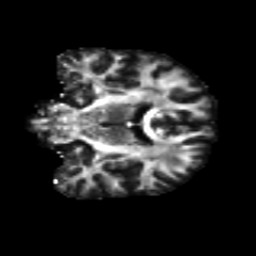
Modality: FA
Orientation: coronal
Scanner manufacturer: siemens
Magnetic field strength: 3 T
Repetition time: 4.16 s
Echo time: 0.0806 s